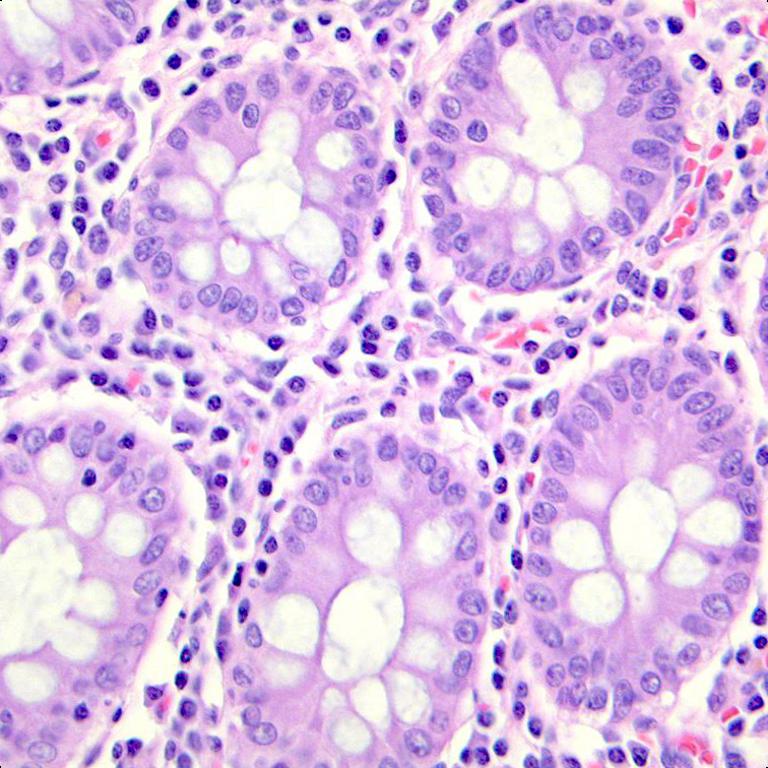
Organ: colon
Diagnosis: benign